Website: crate-barrel
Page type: billing-address
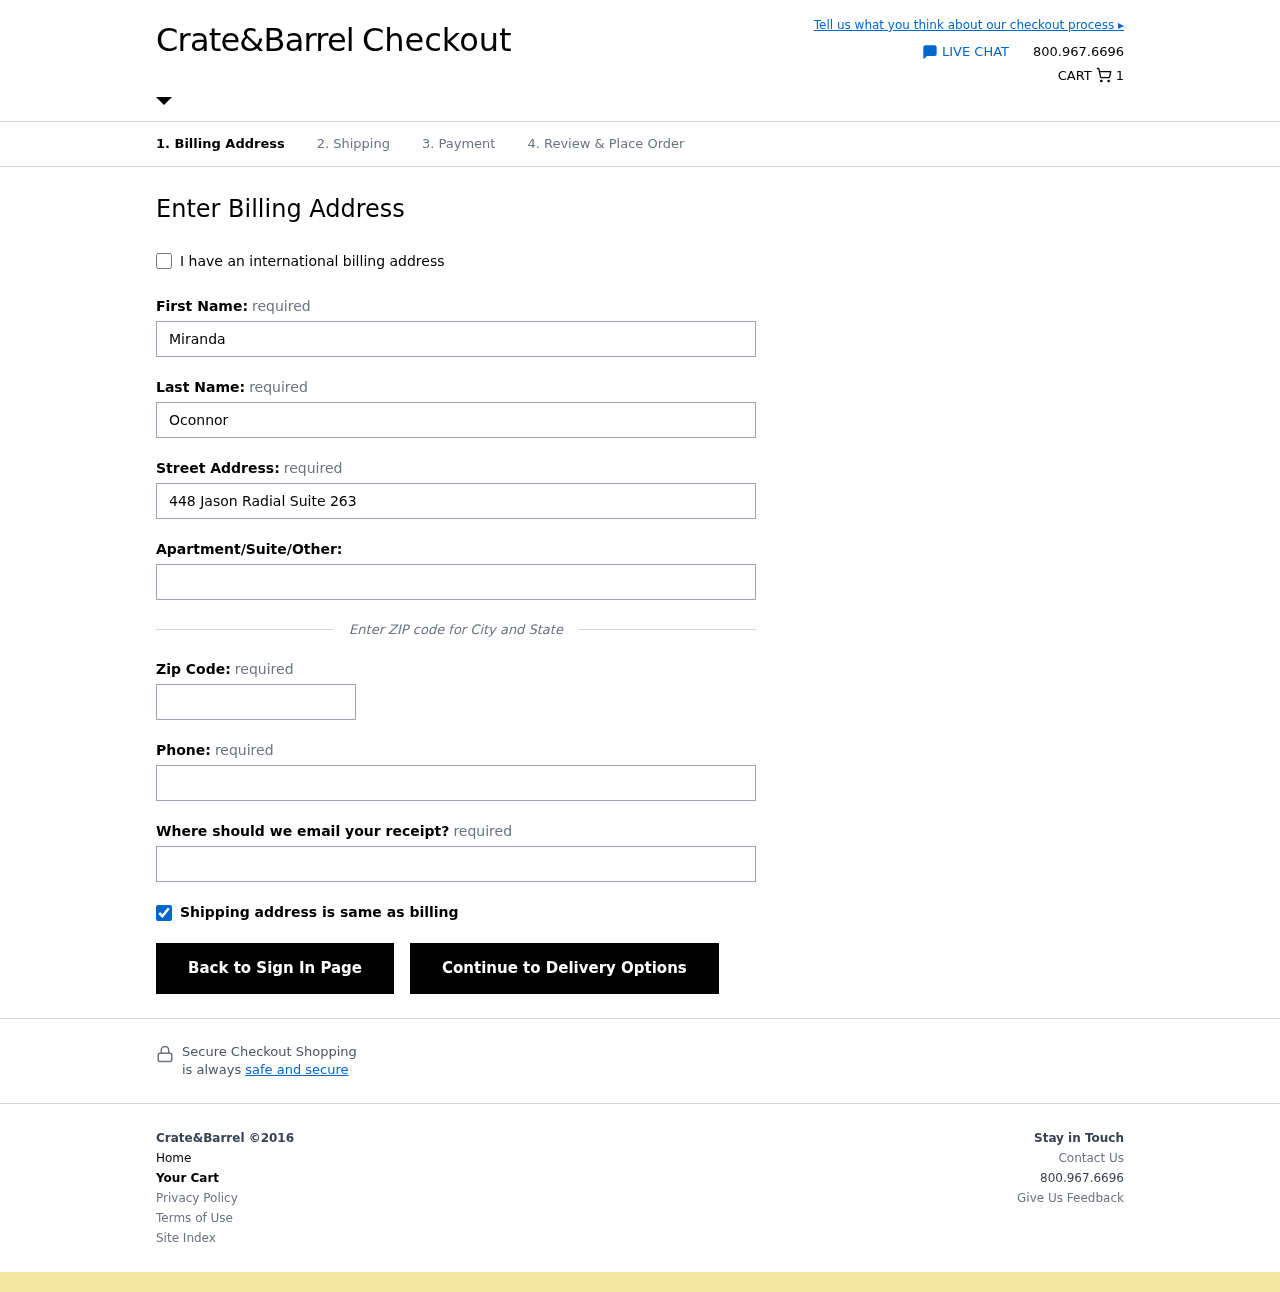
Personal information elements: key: PII_EMAIL
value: miranda_oconnor@yahoo.com
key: PII_FIRSTNAME
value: Miranda
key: PII_LASTNAME
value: Oconnor
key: PII_PHONE
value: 4096596223
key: PII_POSTCODE
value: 56623
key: PII_STREET
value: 448 Jason Radial Suite 263
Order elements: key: ORDER_NUM_ITEMS
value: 1